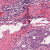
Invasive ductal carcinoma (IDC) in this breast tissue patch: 1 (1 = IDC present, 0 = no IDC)